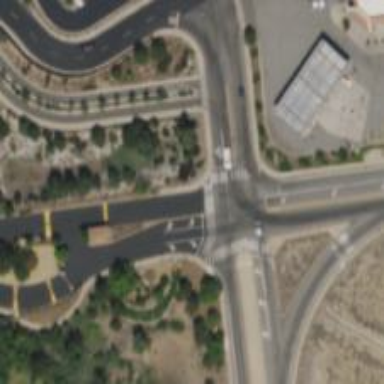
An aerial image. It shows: Separate sidewalk along asphalt primary link highway.